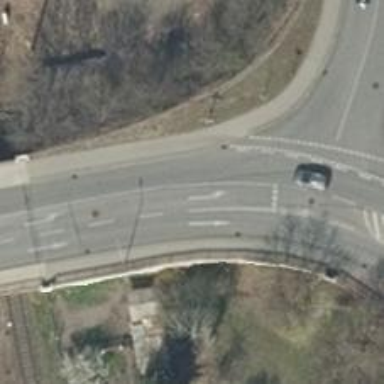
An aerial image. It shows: Tertiary road on asphalt surface crossing over bridge.